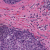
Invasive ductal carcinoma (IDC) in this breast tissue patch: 0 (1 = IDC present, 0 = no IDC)